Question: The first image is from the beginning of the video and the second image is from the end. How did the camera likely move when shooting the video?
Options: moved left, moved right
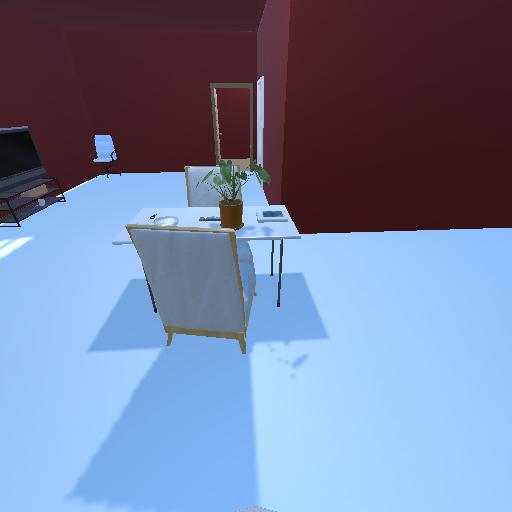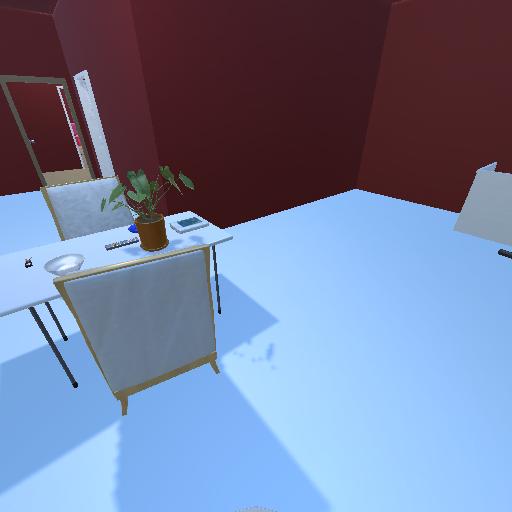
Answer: moved left